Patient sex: M
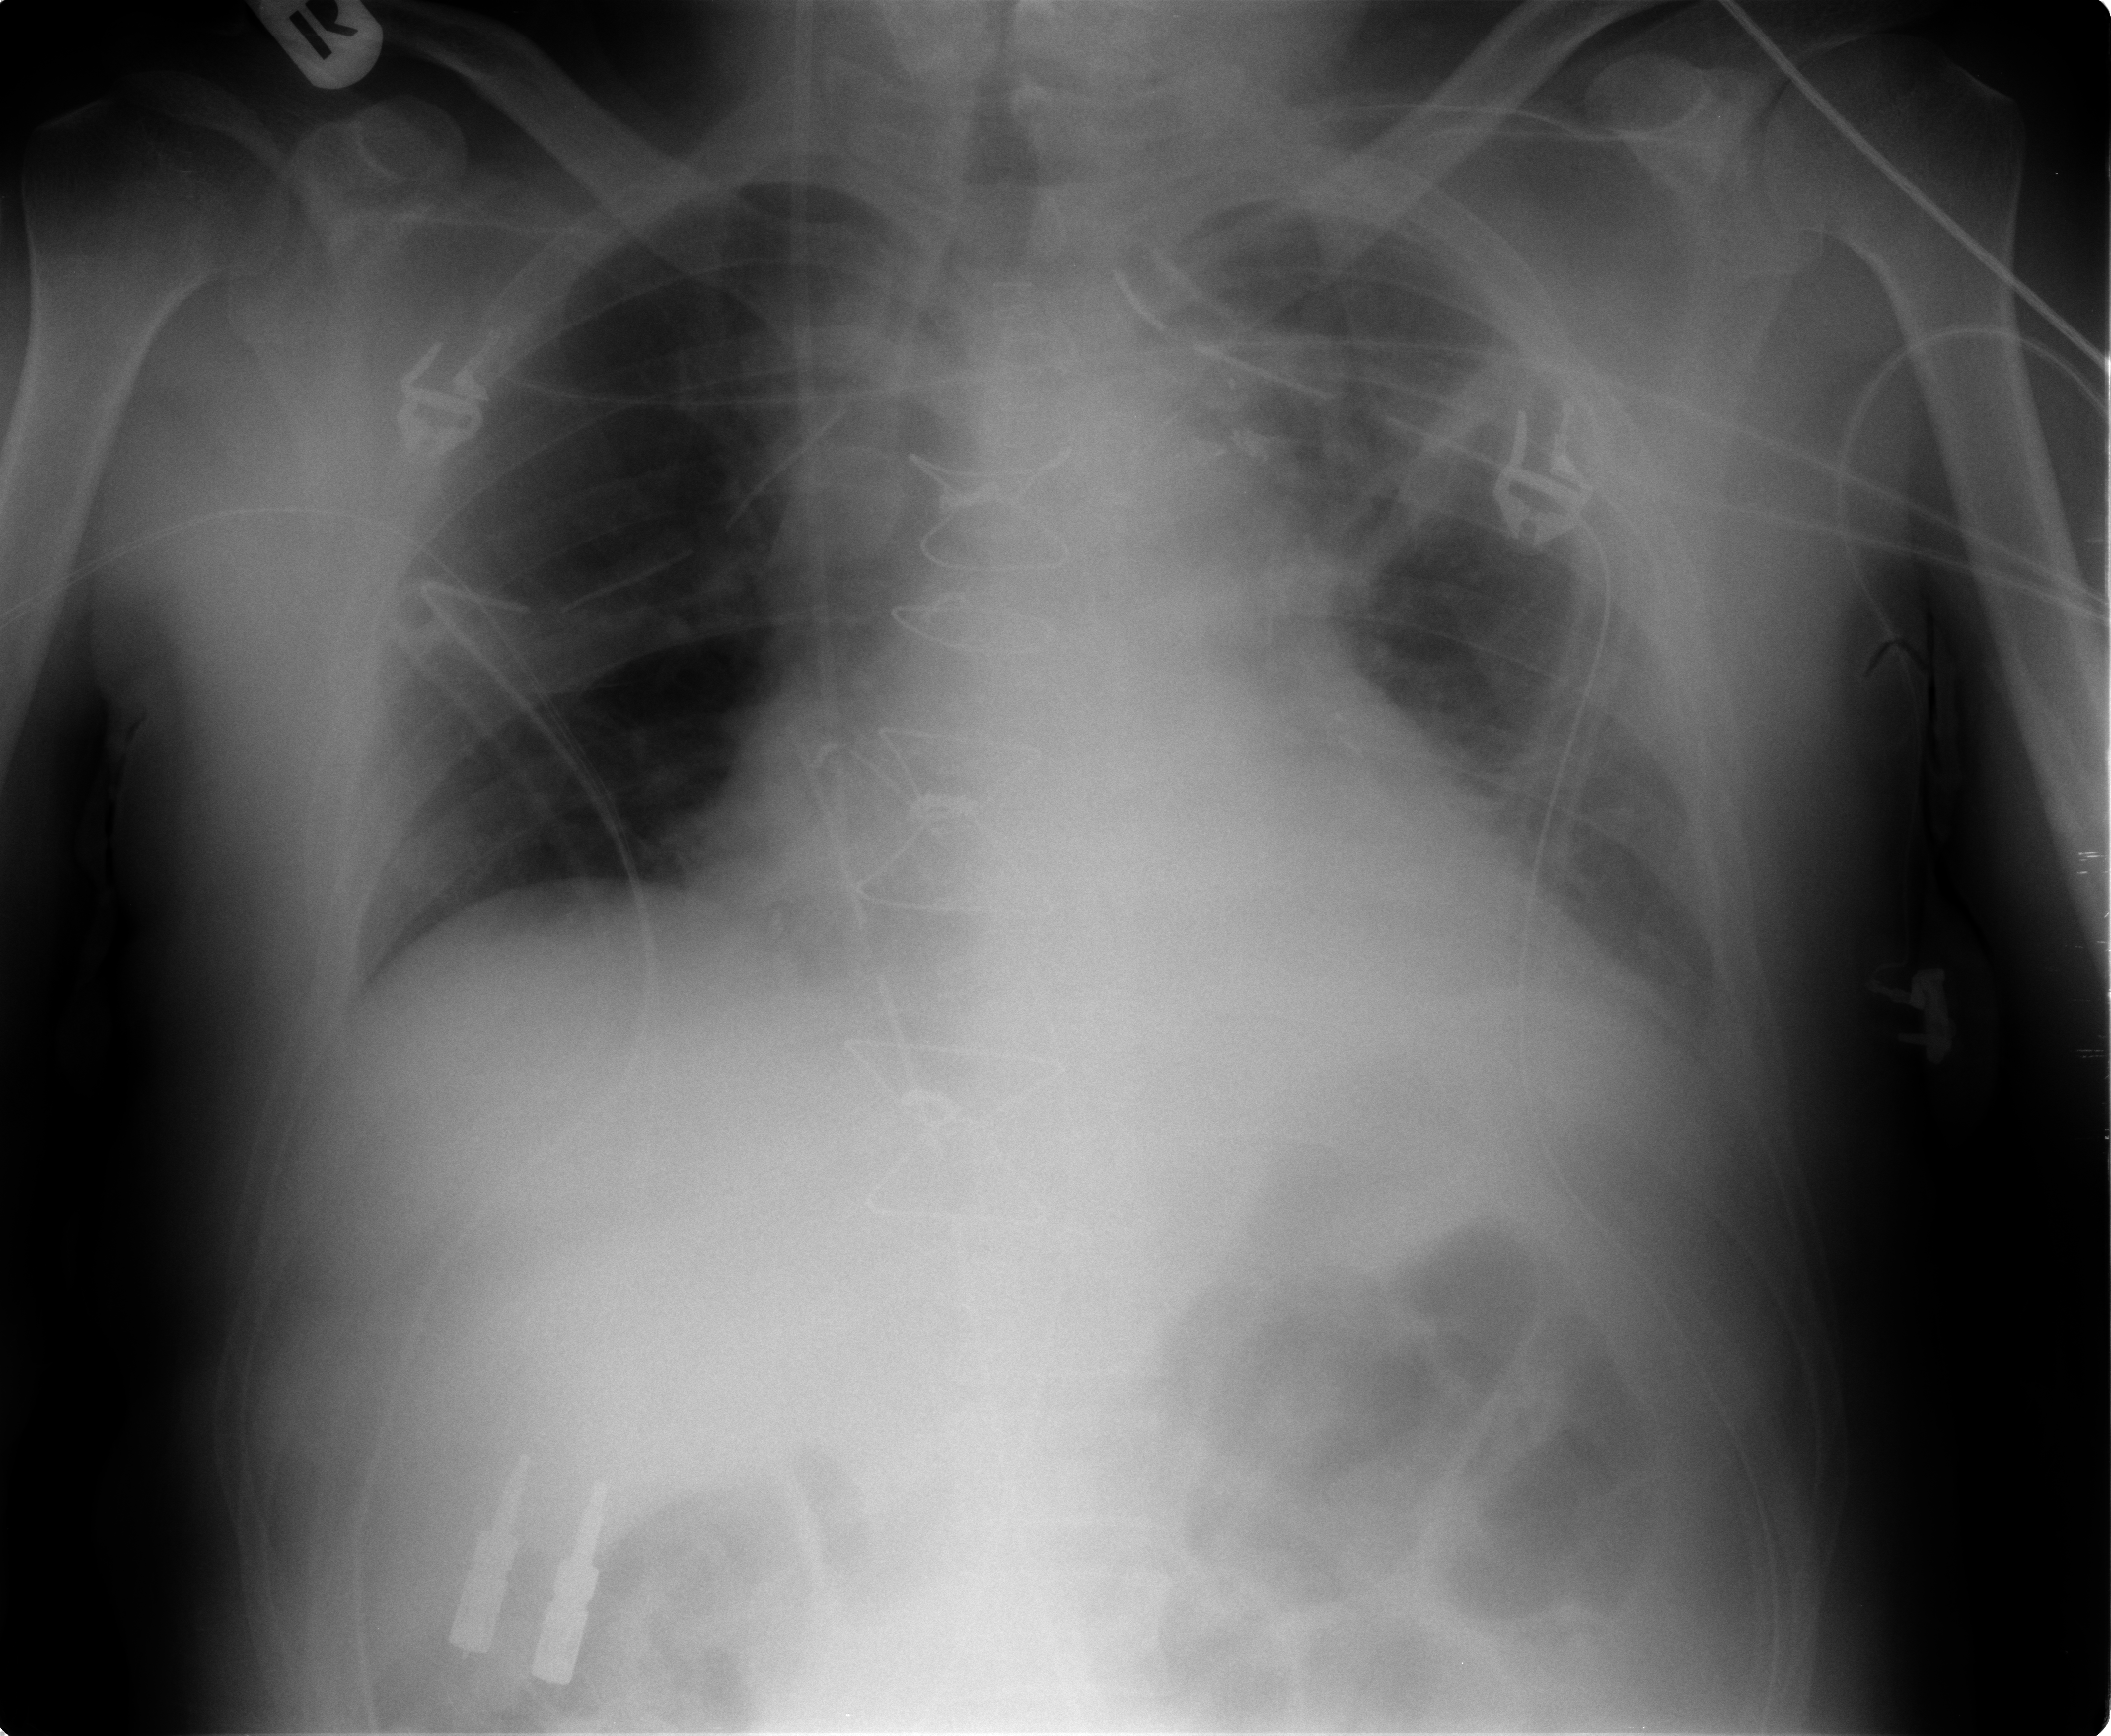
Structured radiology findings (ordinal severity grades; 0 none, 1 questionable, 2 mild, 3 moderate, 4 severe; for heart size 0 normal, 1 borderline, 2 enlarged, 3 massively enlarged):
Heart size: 2
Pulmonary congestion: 2
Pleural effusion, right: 0
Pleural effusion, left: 2
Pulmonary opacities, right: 0
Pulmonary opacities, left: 2
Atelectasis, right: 2
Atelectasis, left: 2